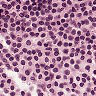
Metastatic tissue present: no